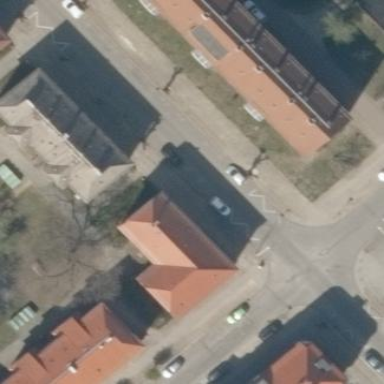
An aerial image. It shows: Hipped roof on apartment building.